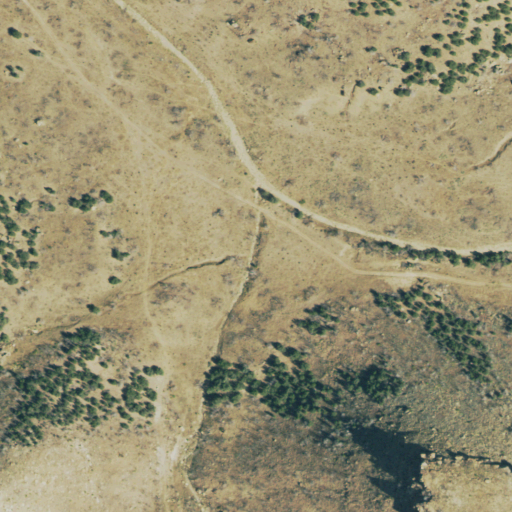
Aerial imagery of valley in Colorado named Sidehill Canyon containing grassland and shrub